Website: crate-barrel
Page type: account-selection
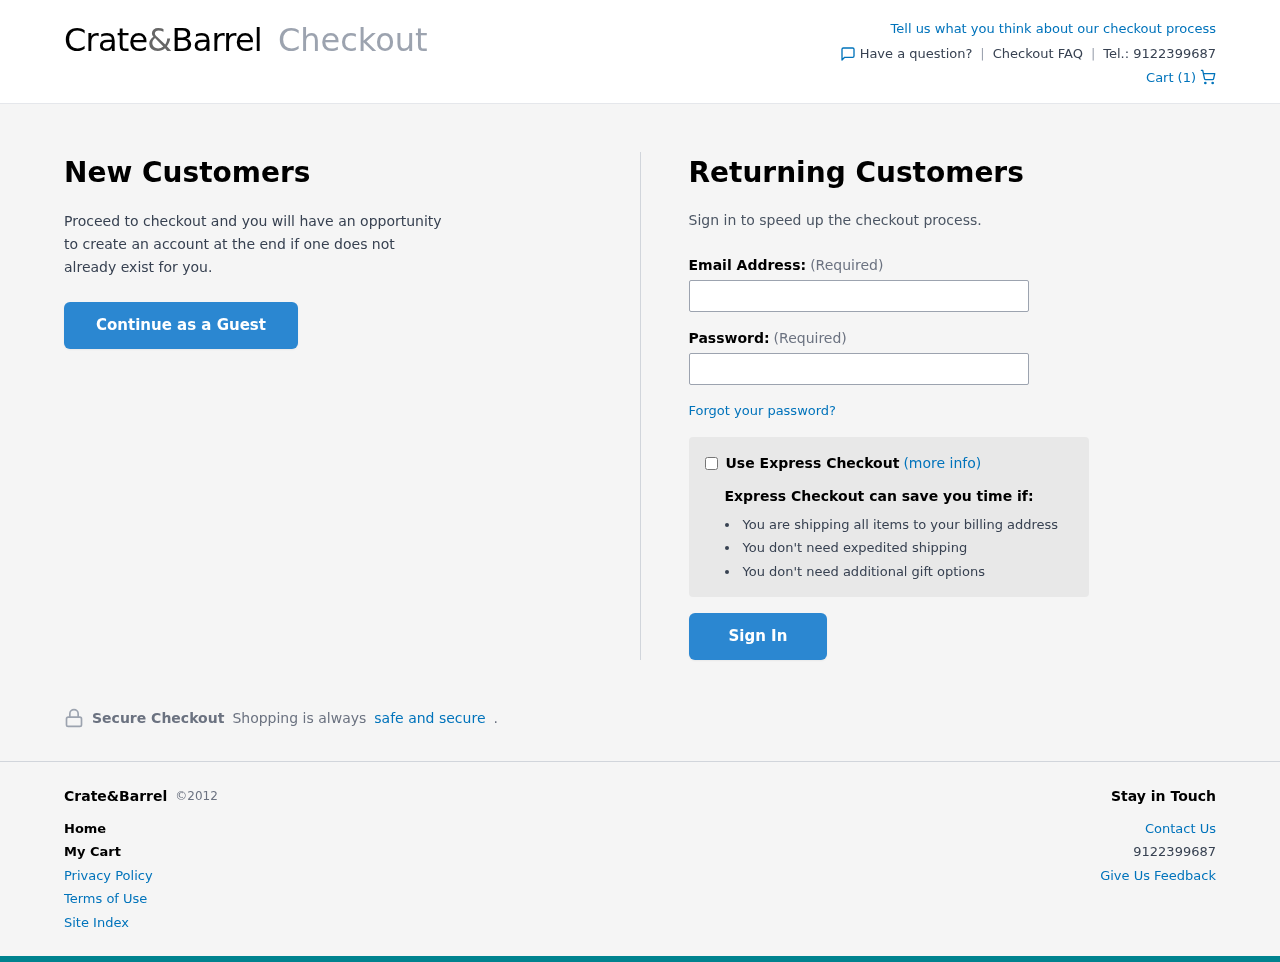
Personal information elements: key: PII_EMAIL
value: sanderson@gmail.com
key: PII_PHONE
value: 9122399687
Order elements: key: ORDER_NUM_ITEMS
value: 1